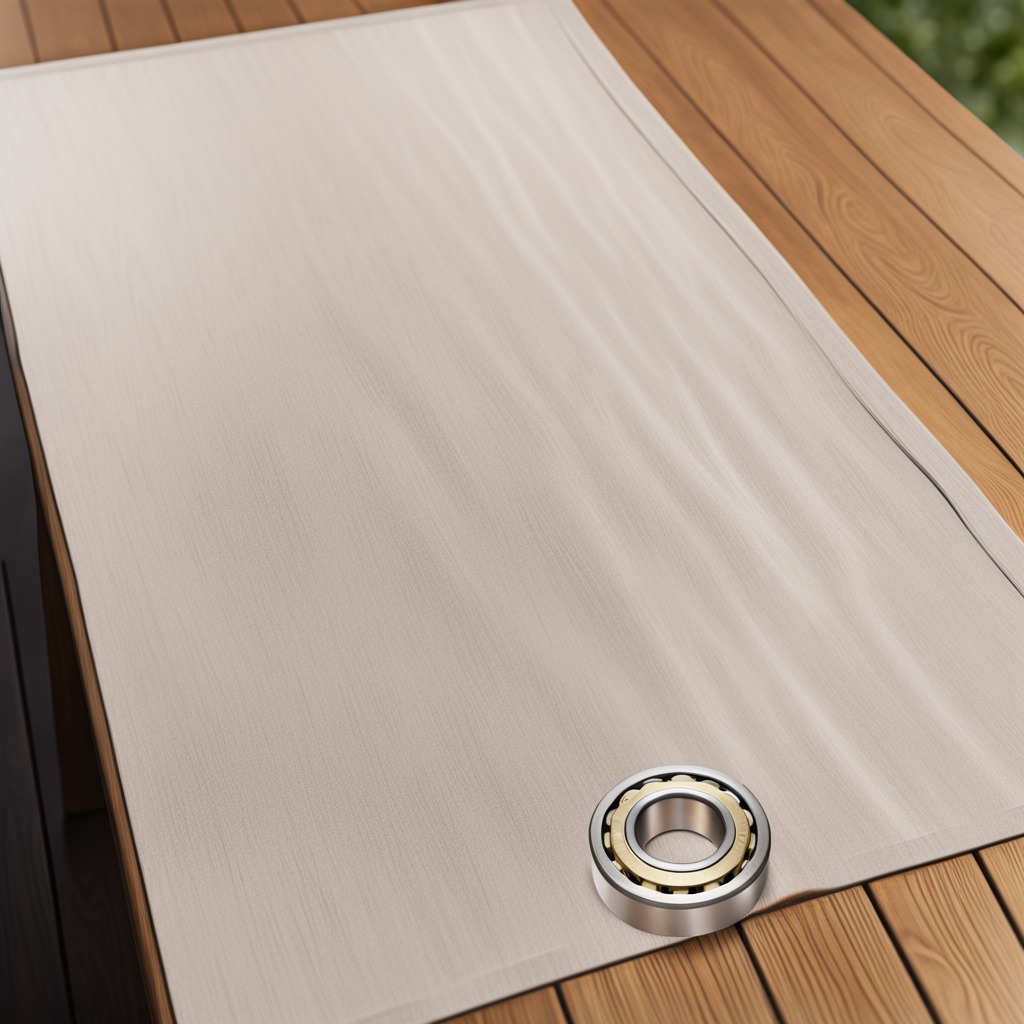
A metal ball bearing lies on the wooden table.